Platform: macOS
Application: Arc Browser
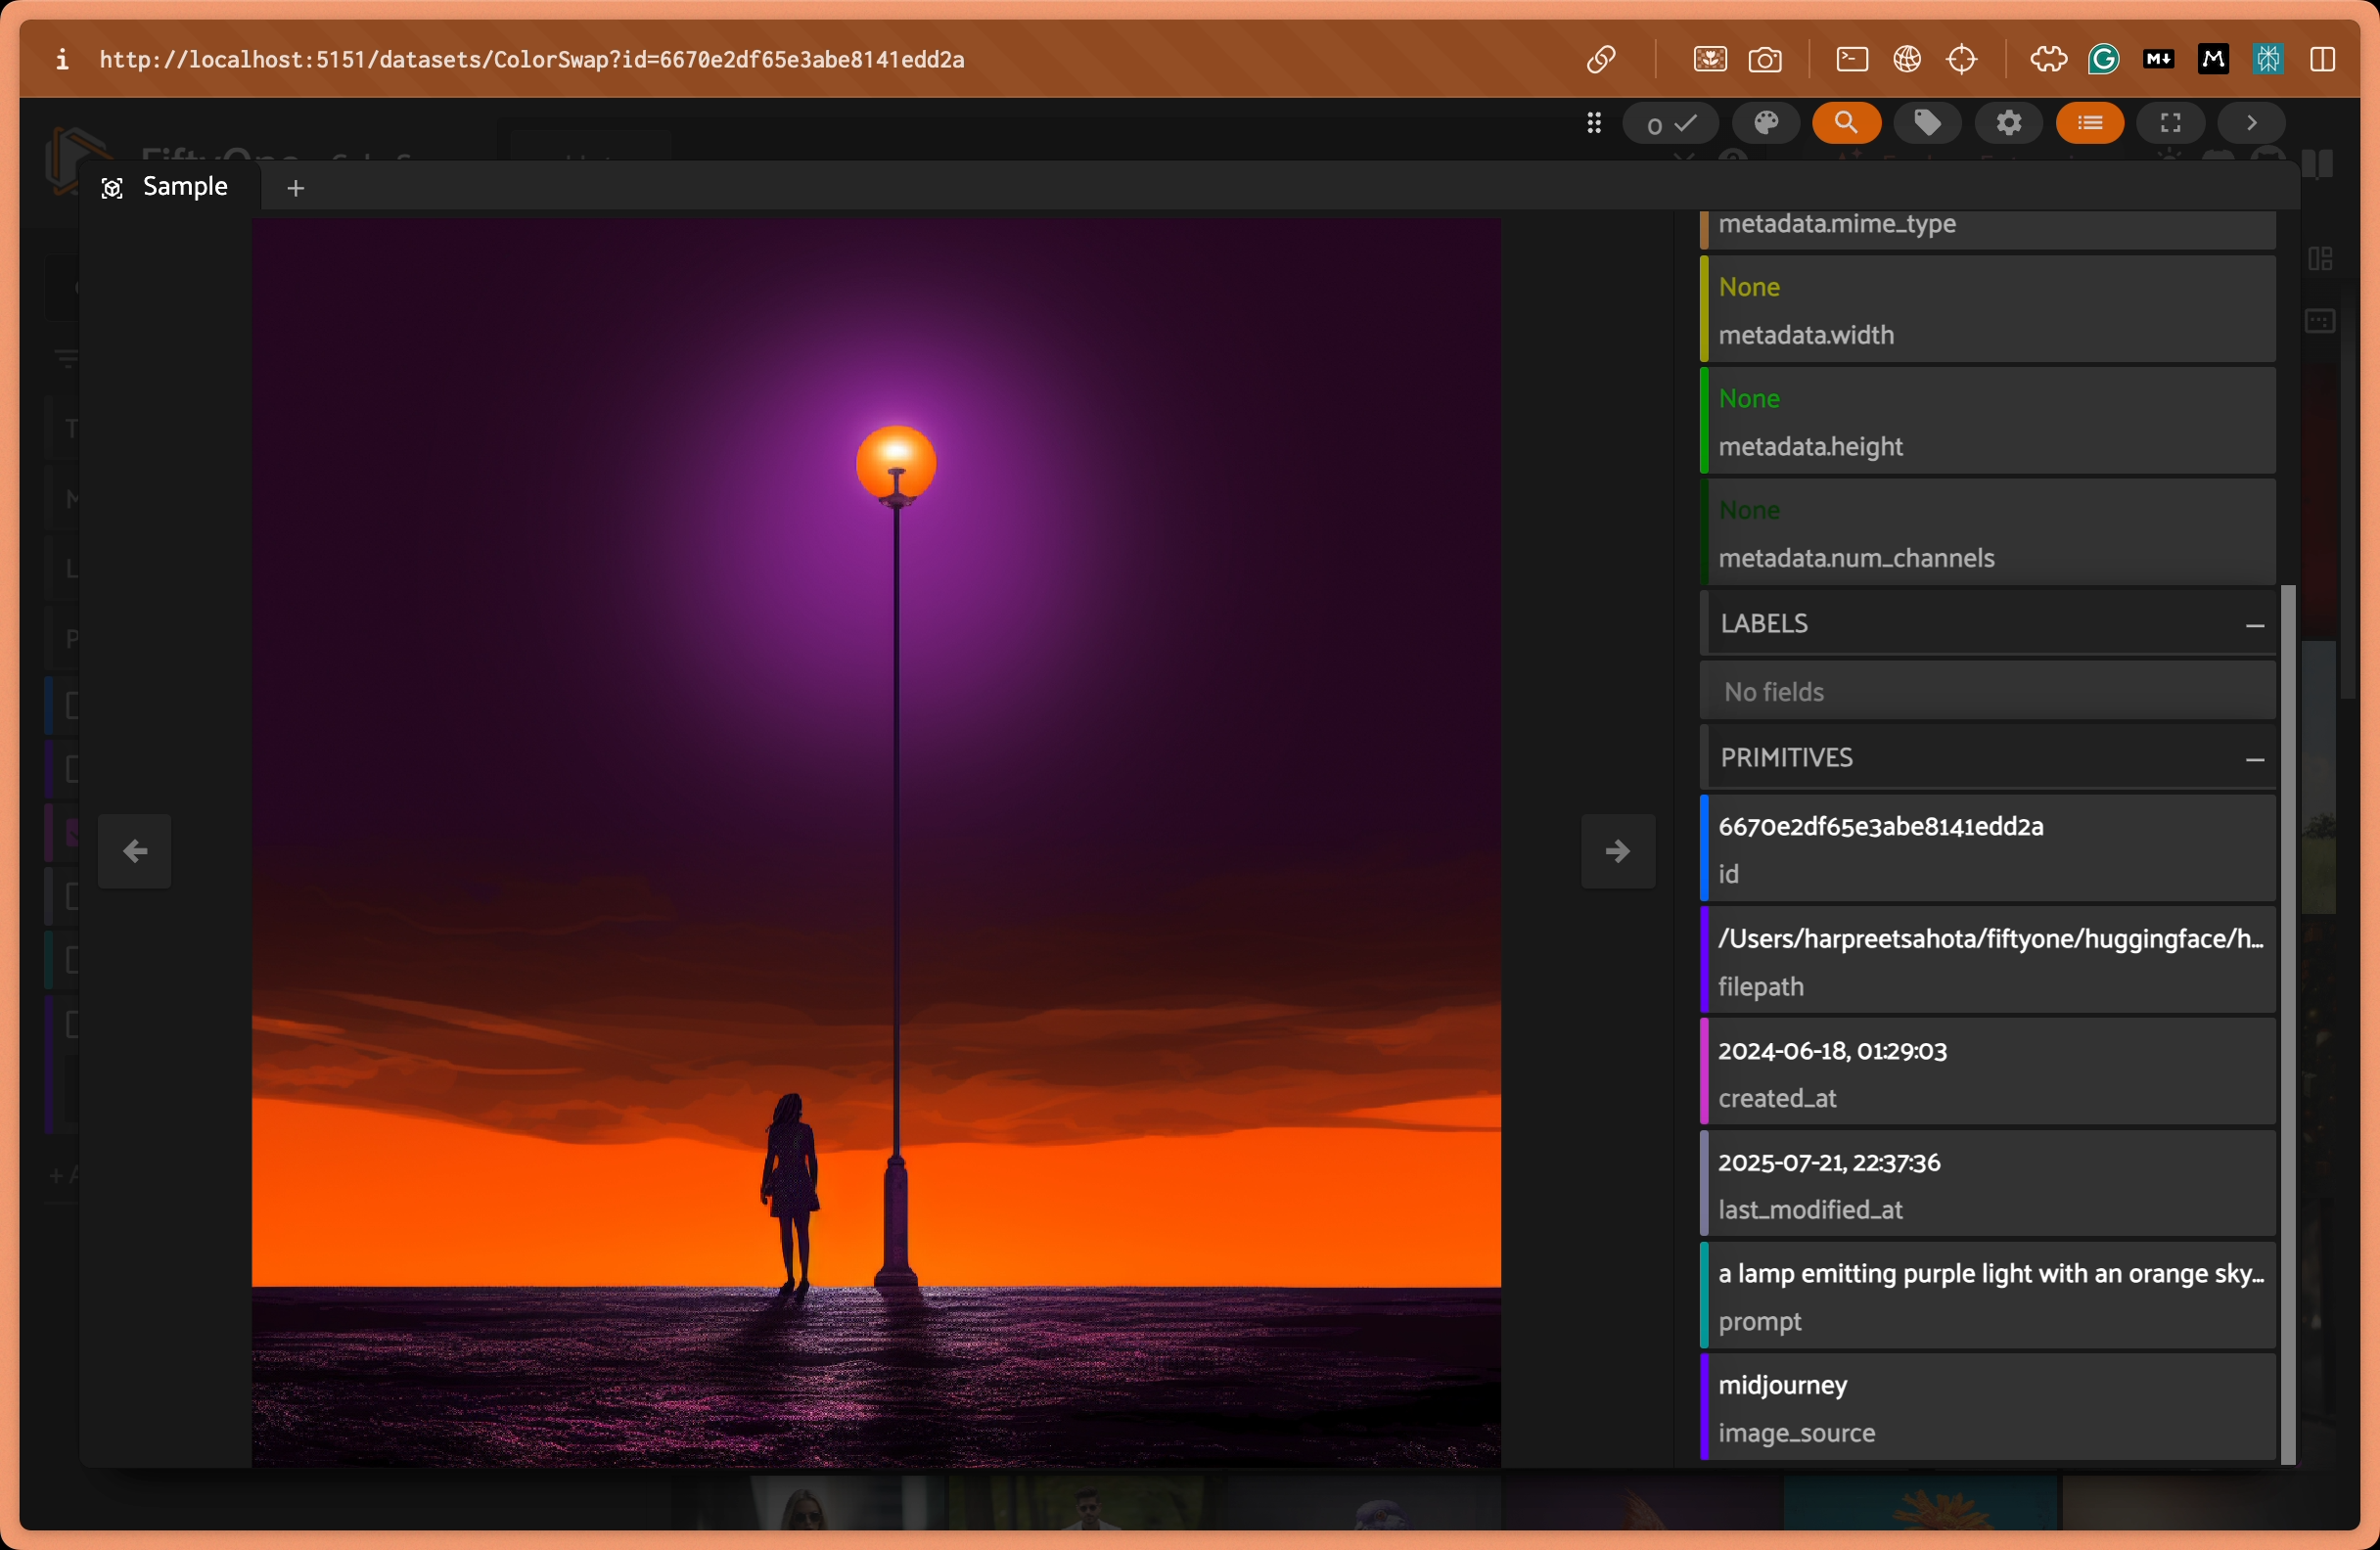
task_description: See the previous sample in this dataset
action_type: click
element_info: Icon

task_description: See the next sample in this dataset
action_type: click
element_info: Icon

task_description: Open a new panel for this sample
action_type: click
element_info: Icon

task_description: Open the sample in full screen
action_type: click
element_info: Icon

task_description: Hide the sidebar from the sample modal
action_type: click
element_info: Icon

task_description: Add a tag to this sample
action_type: click
element_info: Icon

task_description: Move the actions bar to the left
action_type: drag
element_info: Menu Item
task_description: What is the width of this sample?
action_type: hover
element_info: Text

task_description: What is the height of this sample?
action_type: hover
element_info: Text

task_description: How many channels does this sample have?
action_type: hover
element_info: Text

action_type: click

task_description: What label fields are on this sample?
action_type: hover
element_info: Text